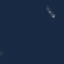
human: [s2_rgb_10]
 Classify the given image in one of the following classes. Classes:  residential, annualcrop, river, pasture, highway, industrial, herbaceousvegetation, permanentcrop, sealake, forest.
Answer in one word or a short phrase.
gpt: SeaLake